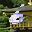
Label: 6